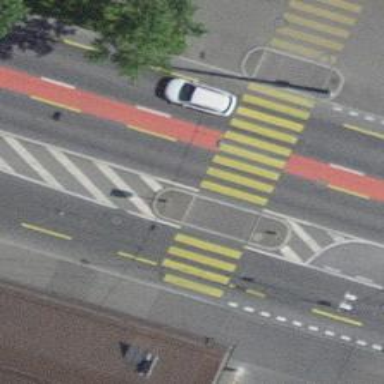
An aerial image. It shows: Uncontrolled zebra crossing with central island.